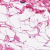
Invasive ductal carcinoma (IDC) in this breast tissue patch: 0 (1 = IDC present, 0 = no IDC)